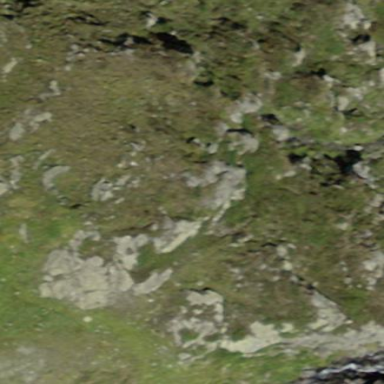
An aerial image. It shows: Landscape dominated by bare rock.